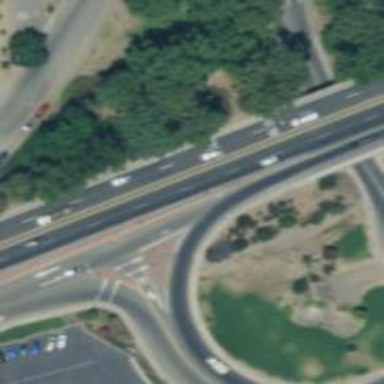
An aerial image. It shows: Asphalt trunk link road.